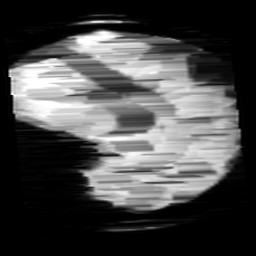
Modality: minIP
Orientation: sagittal
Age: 13
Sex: female
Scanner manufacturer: siemens
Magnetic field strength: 3 T
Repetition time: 0.027 s
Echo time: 0.02 s